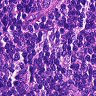
Metastatic tissue present: no